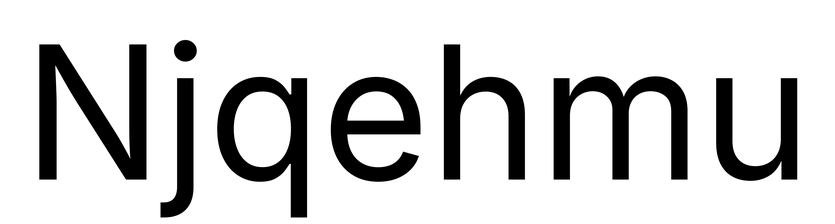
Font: Inter_Regular